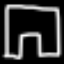
Label: pants